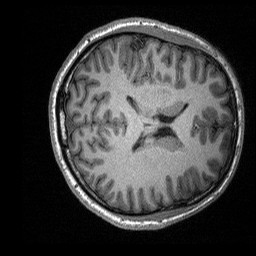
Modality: T1w
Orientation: axial
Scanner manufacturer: siemens
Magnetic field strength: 3 T
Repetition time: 2.3 s
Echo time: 0.00226 s